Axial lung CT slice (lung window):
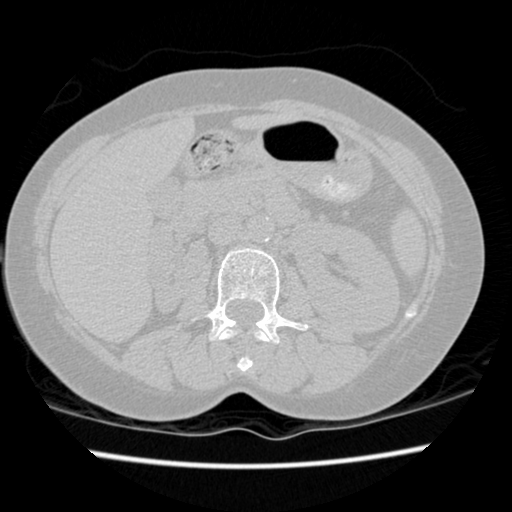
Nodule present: no